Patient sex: M
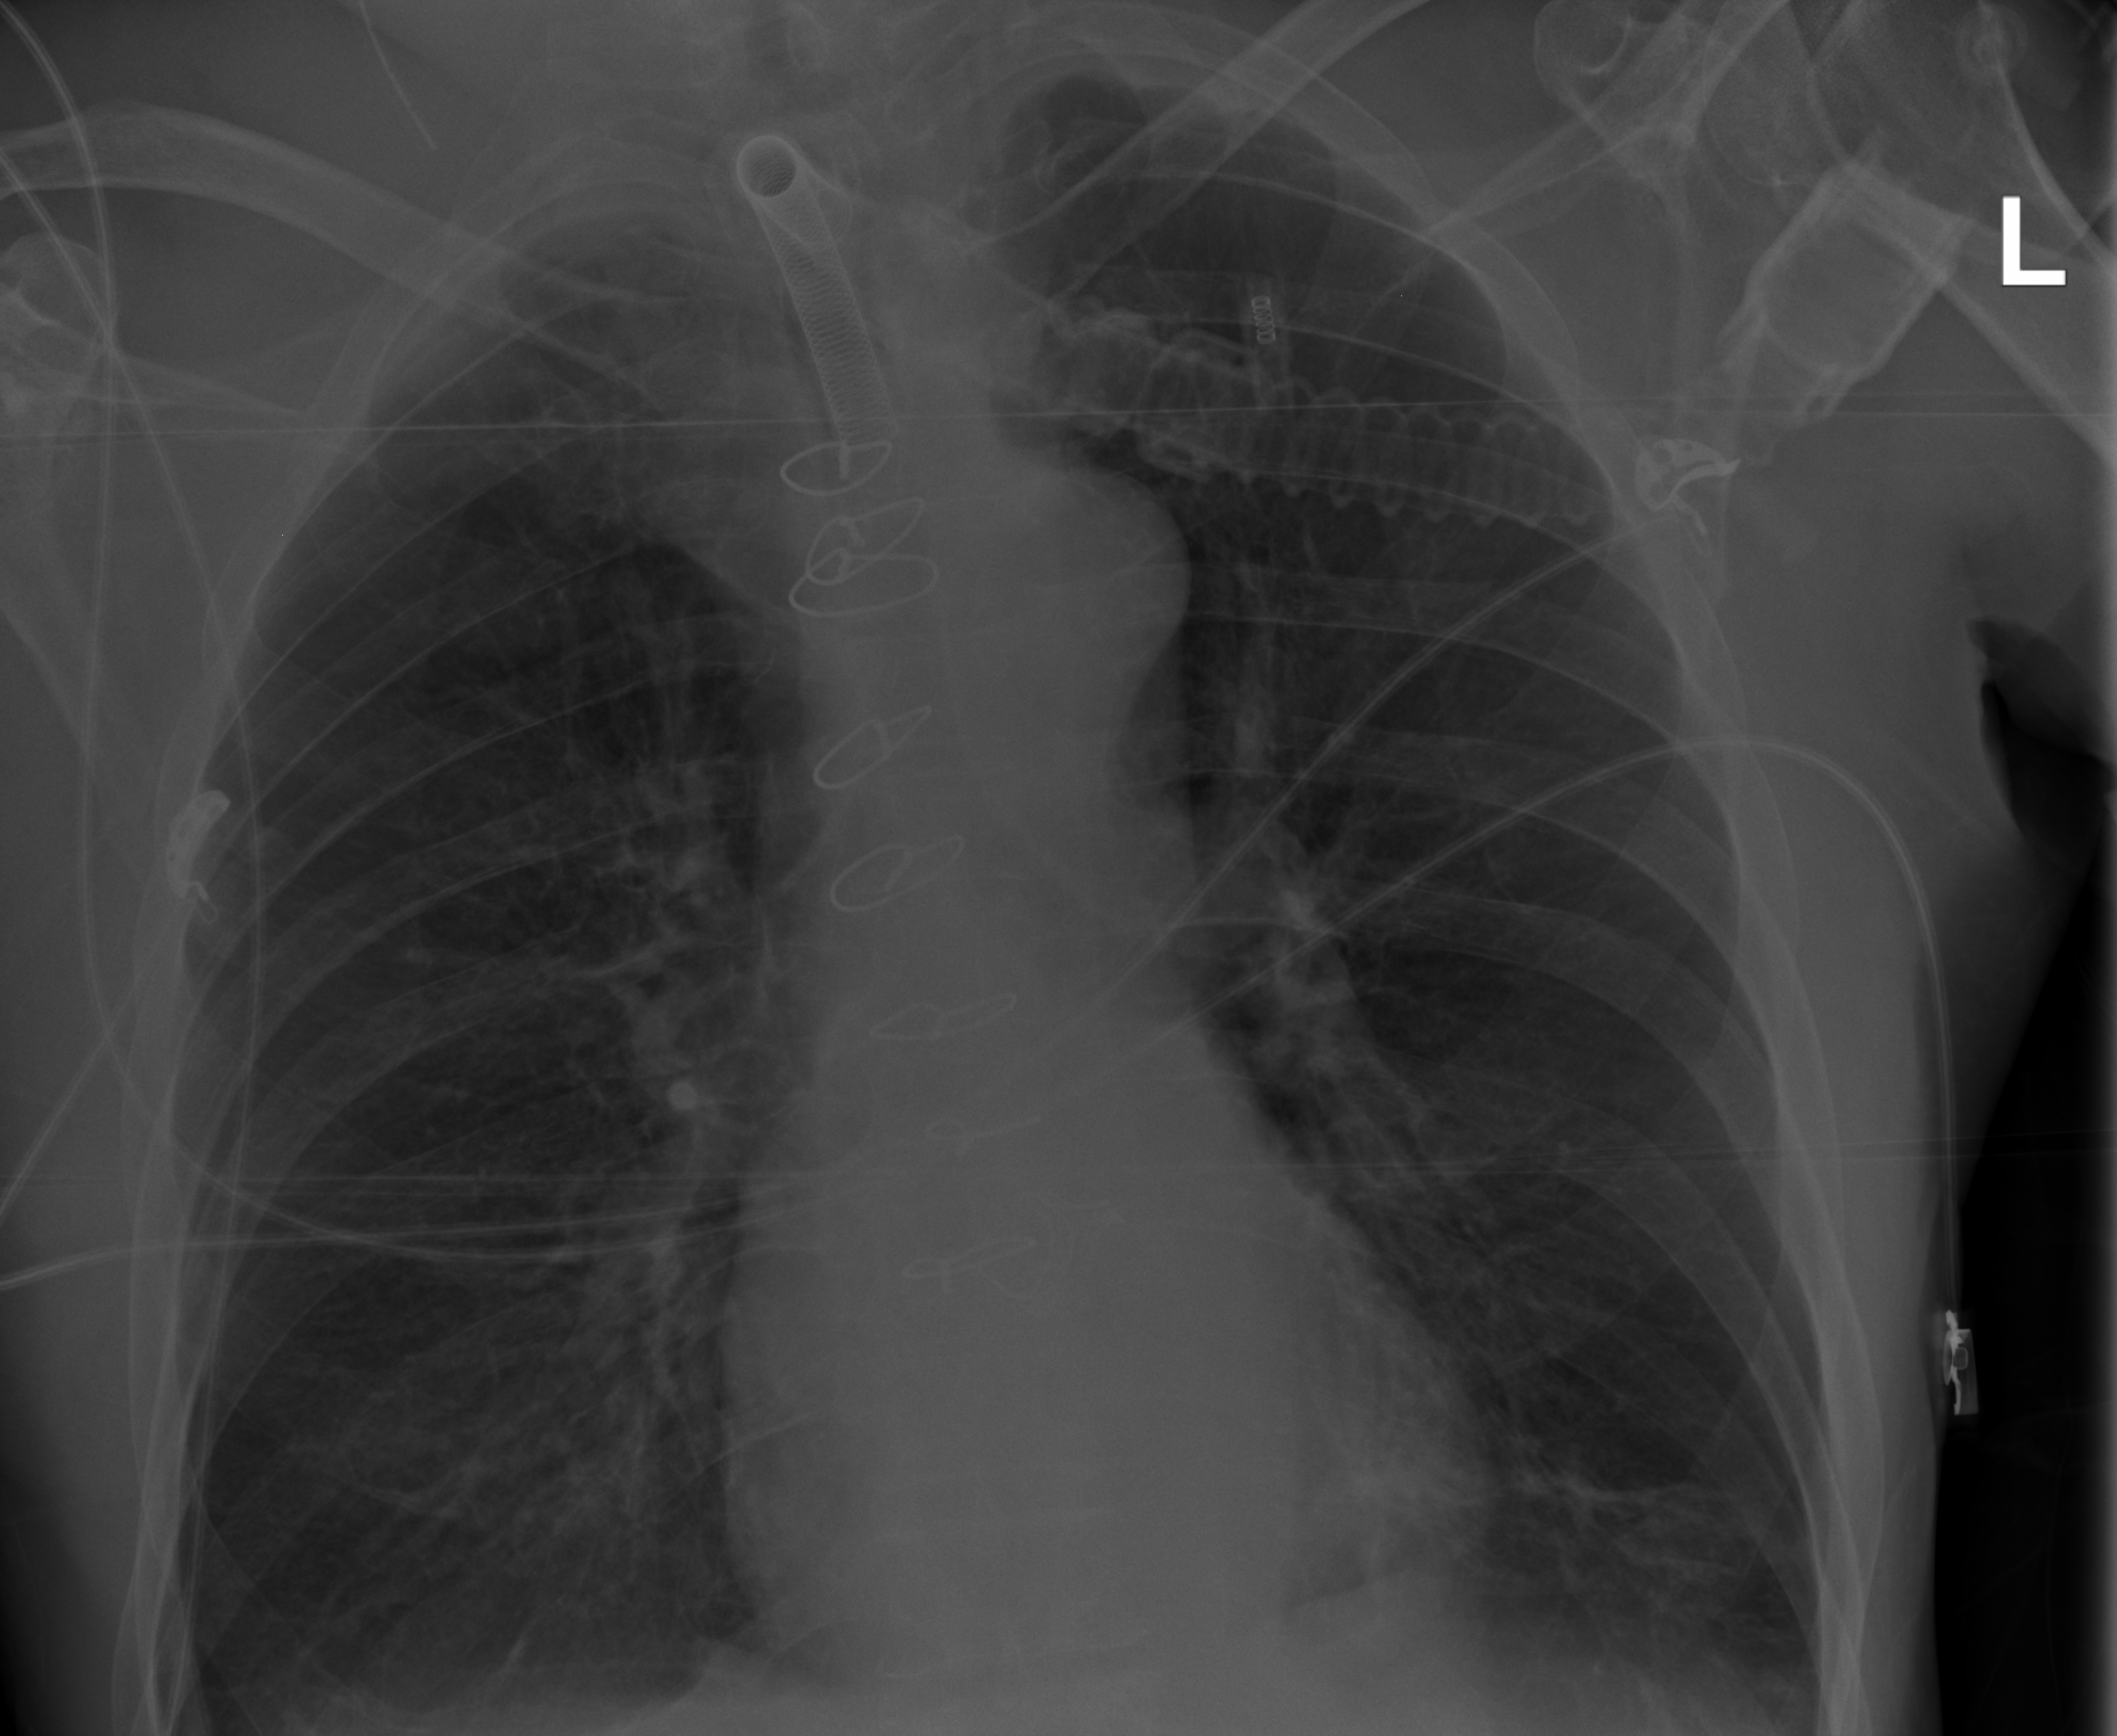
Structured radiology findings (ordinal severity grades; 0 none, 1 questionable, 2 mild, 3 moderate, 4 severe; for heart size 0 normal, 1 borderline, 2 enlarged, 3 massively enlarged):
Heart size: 0
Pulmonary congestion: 0
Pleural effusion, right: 0
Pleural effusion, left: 0
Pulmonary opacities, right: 0
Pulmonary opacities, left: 0
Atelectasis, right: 2
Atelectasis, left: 2